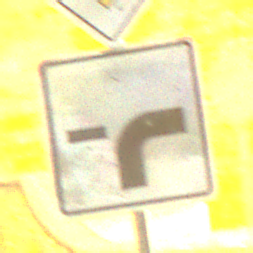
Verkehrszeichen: VerlaufVorfahrtsstrasse9
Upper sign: Vorfahrtsstrasse
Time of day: Night
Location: Outdoor (Urban)
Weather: PartlyCloudy
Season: NotSpecified
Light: Artificial